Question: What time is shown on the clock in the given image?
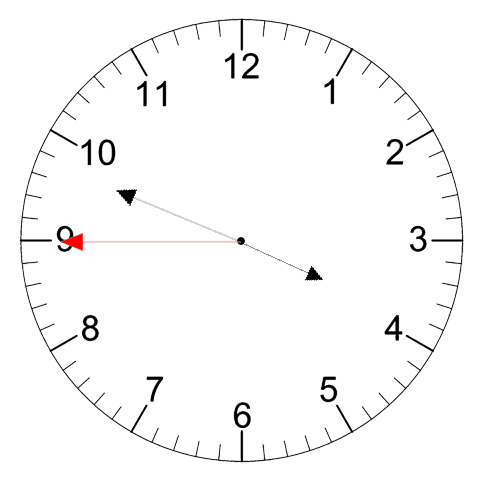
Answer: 03:48:45